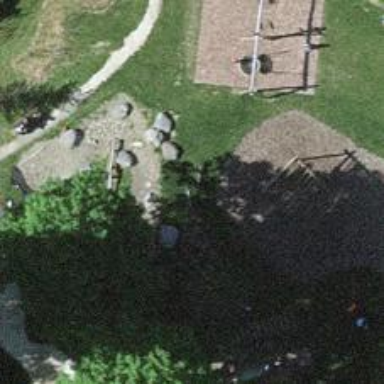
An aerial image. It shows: Playground area for leisure activities on the land.